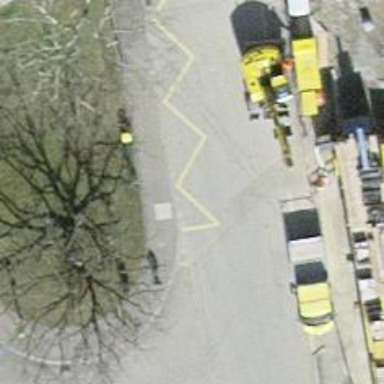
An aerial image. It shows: Asphalt footway.